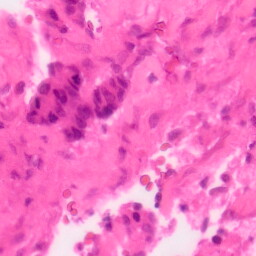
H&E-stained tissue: Colon